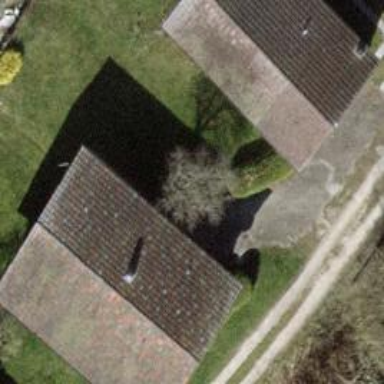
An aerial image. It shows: Simple house.